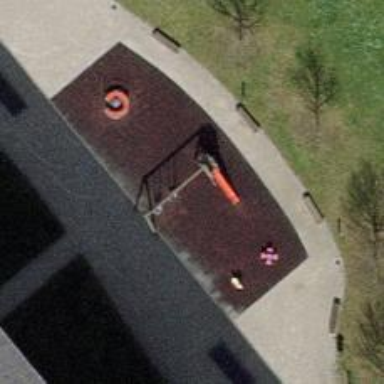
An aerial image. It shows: Playground area for leisure land.